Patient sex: F
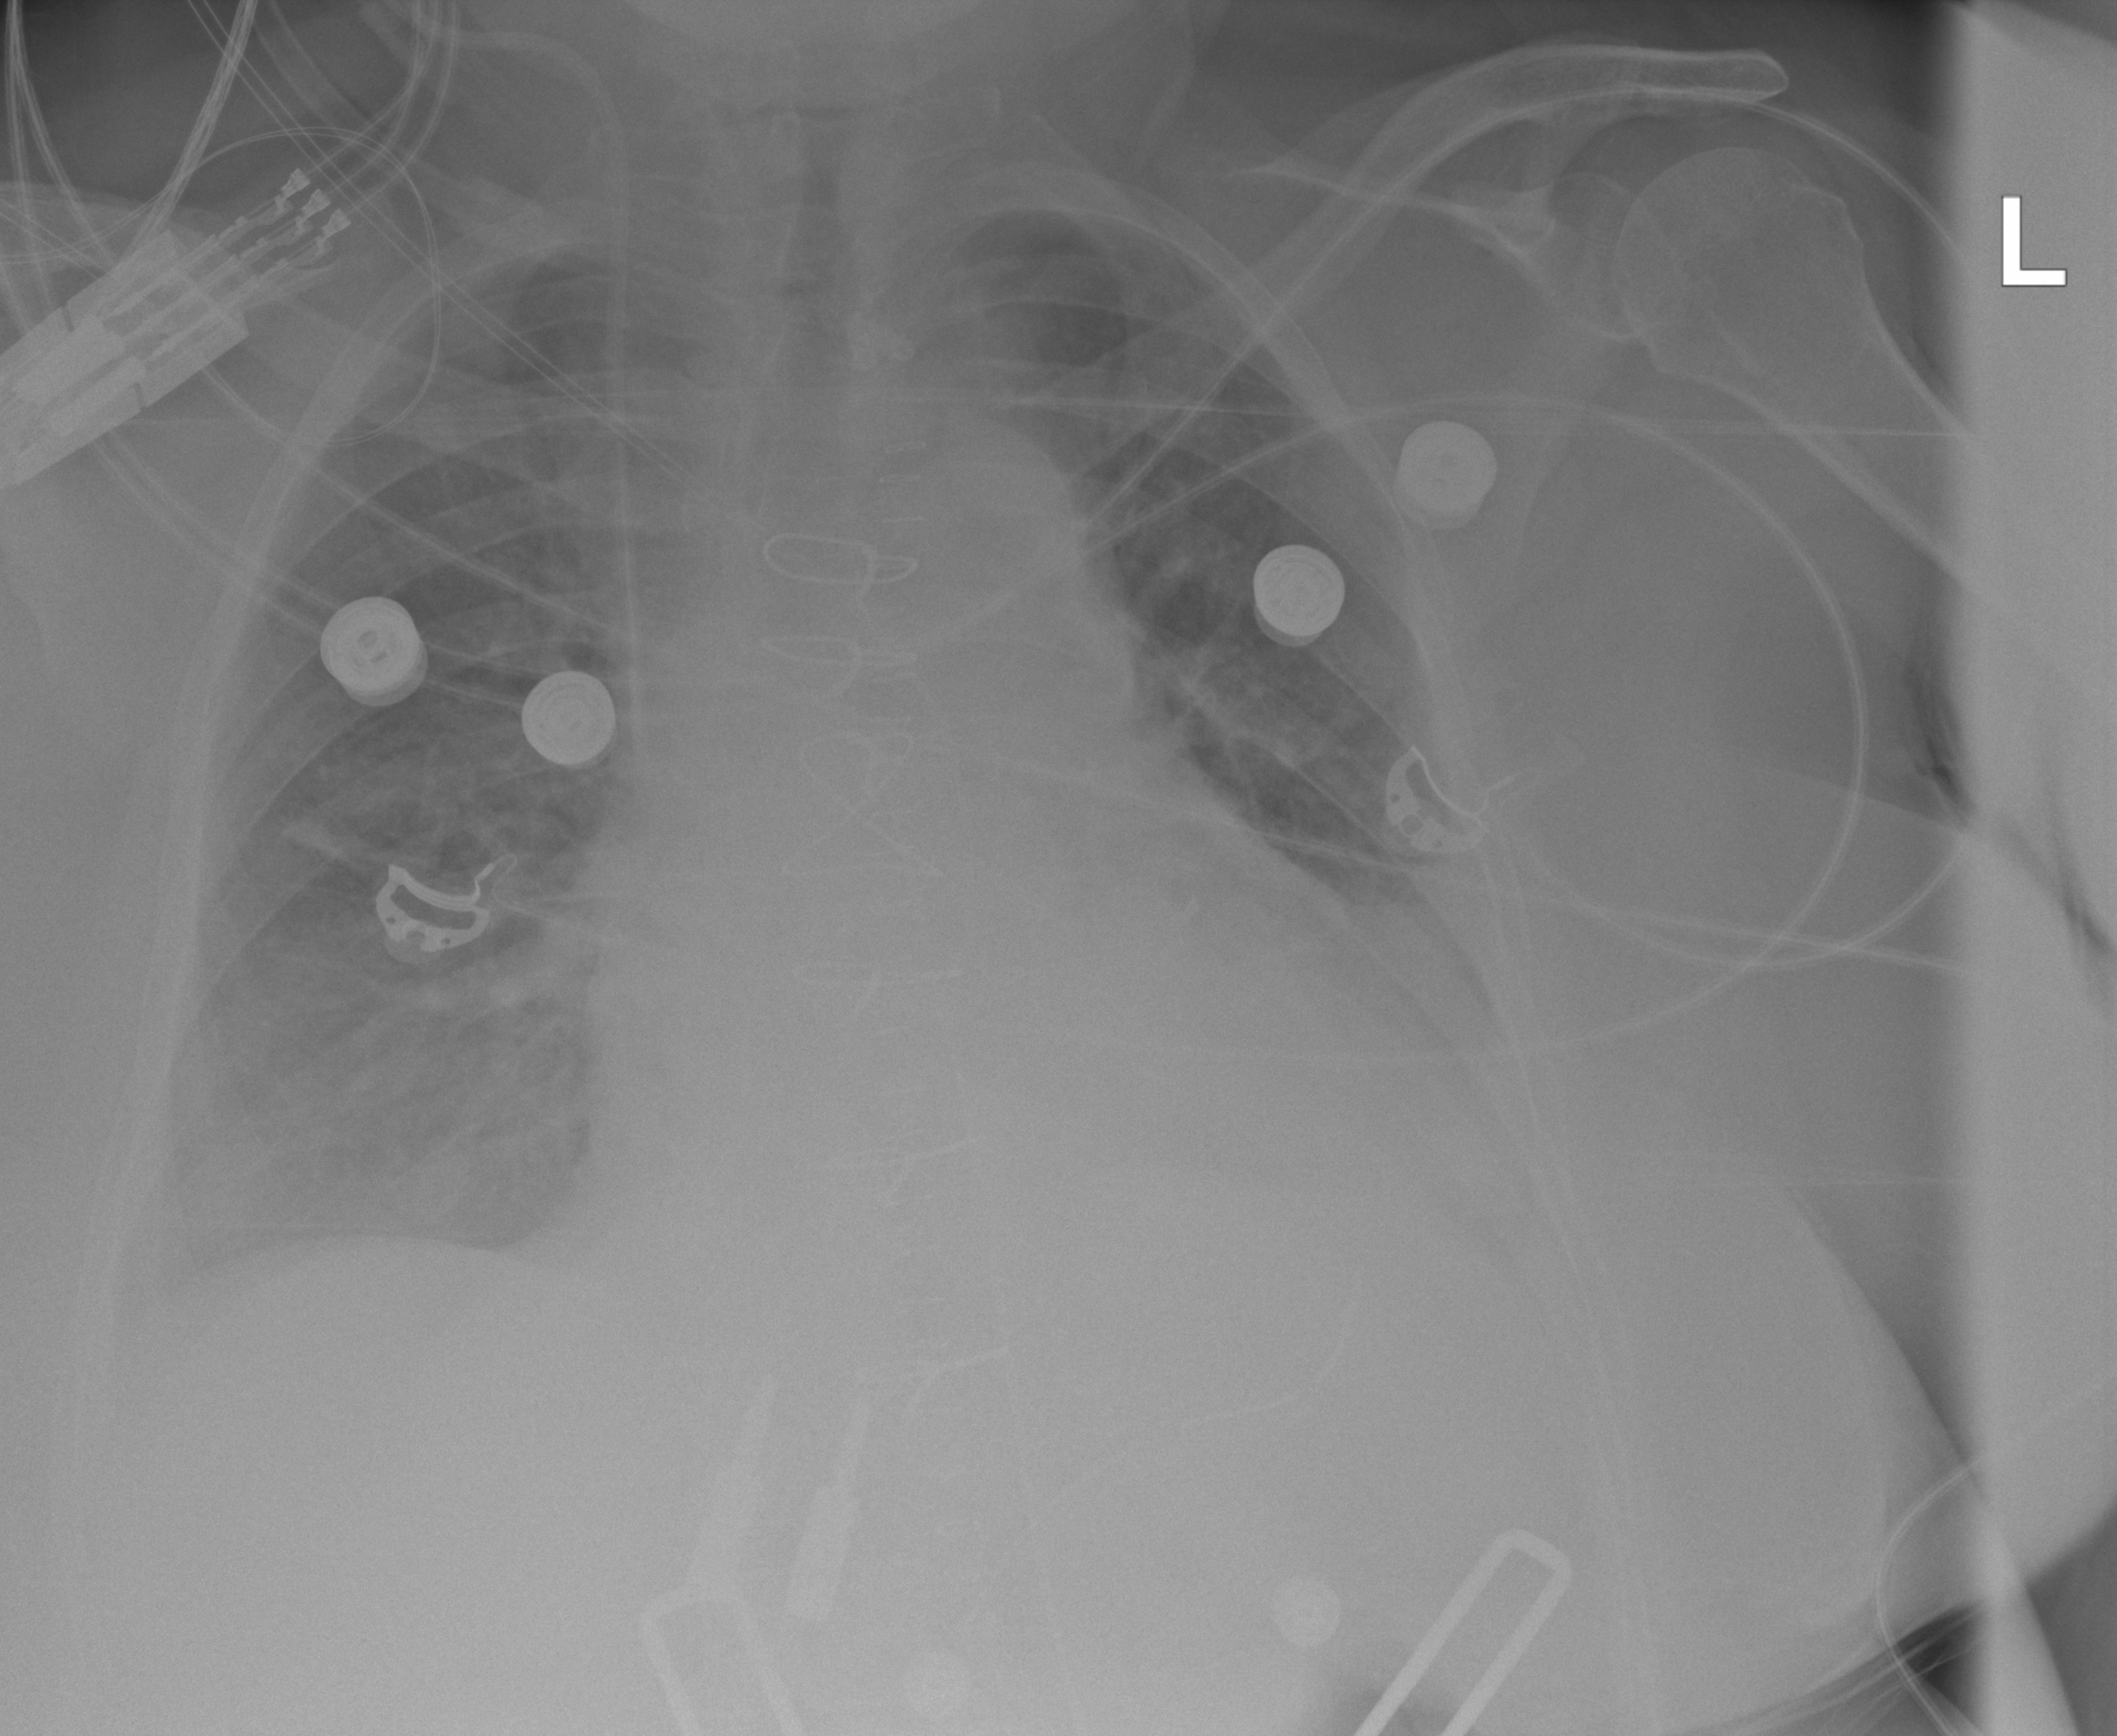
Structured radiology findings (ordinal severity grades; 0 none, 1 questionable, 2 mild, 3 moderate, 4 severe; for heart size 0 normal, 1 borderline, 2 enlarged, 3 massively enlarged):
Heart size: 2
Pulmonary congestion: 2
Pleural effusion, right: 2
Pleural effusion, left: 3
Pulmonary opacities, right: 0
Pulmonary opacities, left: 0
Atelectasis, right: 2
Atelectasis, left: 2